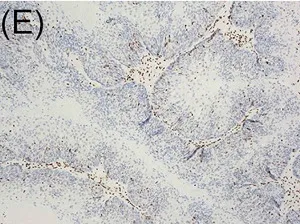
Immunohistochemical staining for DNA mismatch repair proteins (MMR proteins MLH1, MSH2, MSH6, and ,PMS2) of the sebaceous carcinoma. (E) Lack of nuclear expression of MSH6 protein.
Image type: pathology (immunostaining)